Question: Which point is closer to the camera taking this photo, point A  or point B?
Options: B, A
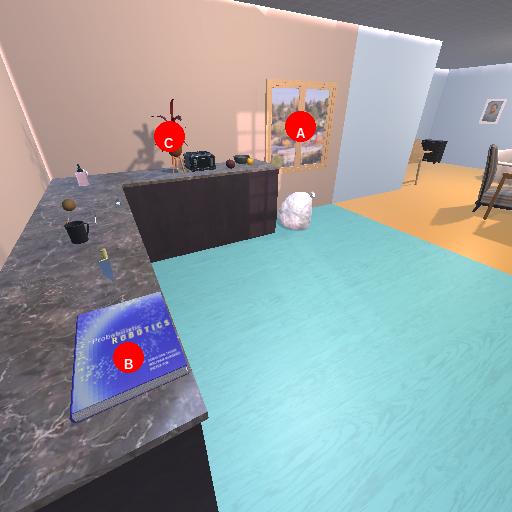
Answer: B